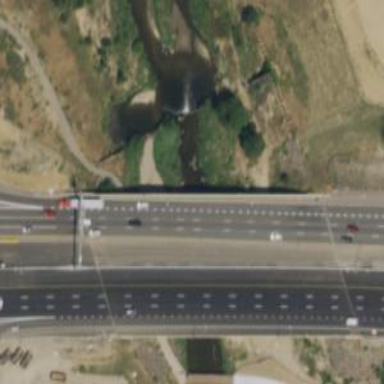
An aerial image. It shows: Motorway bridge with asphalt surface.